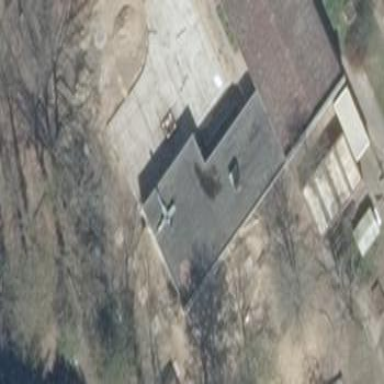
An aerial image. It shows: School building.